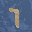
Label: 7